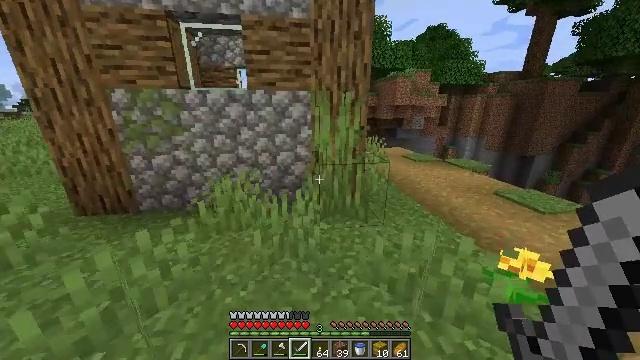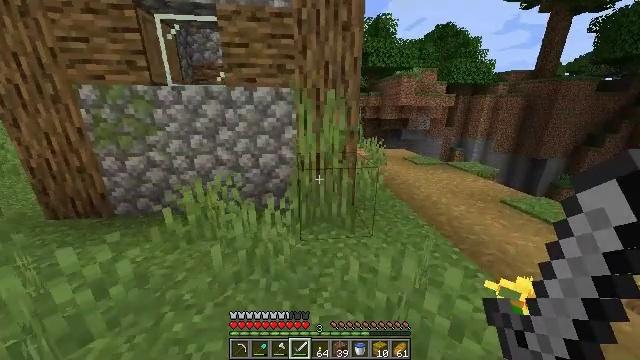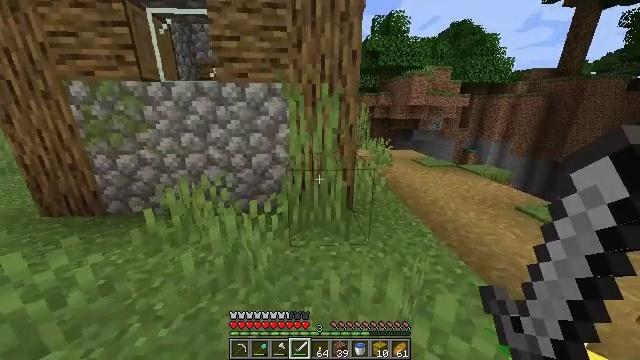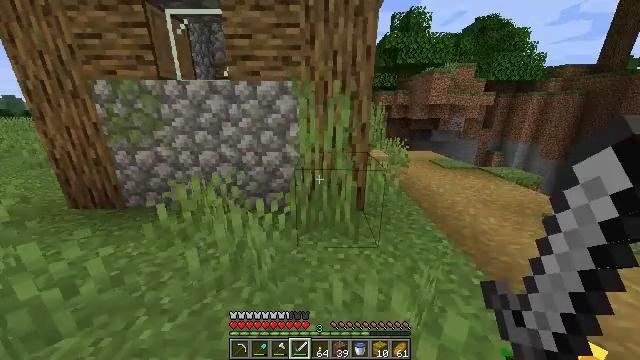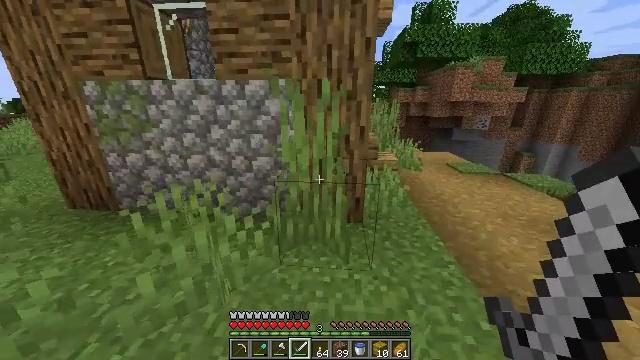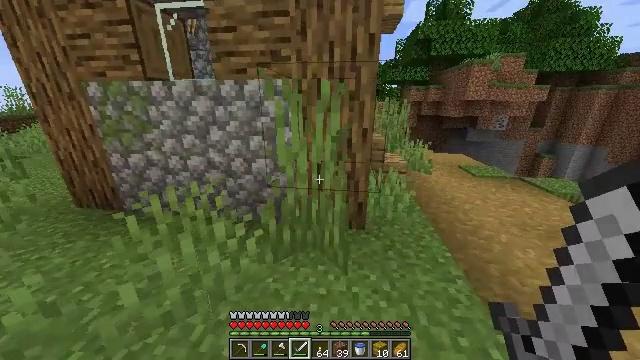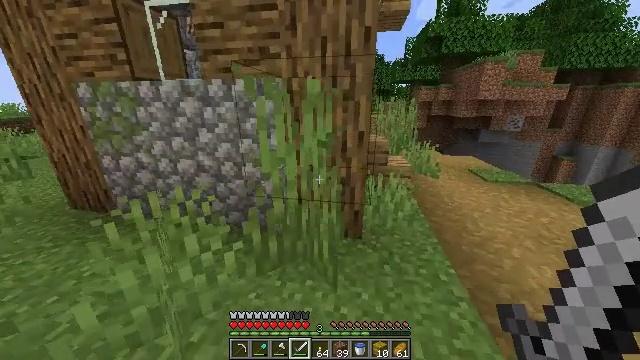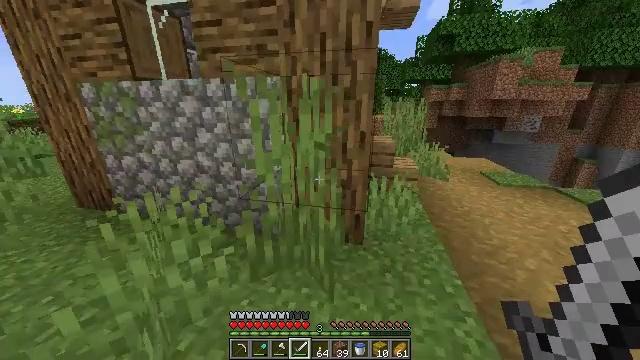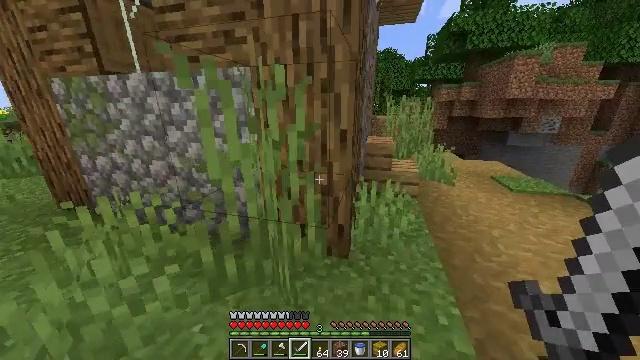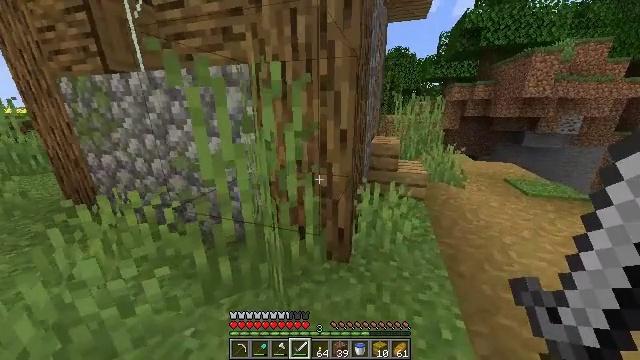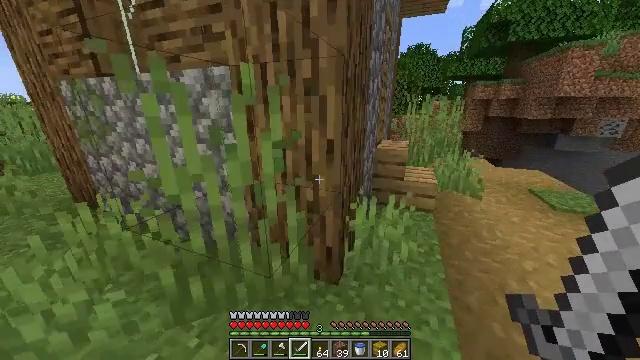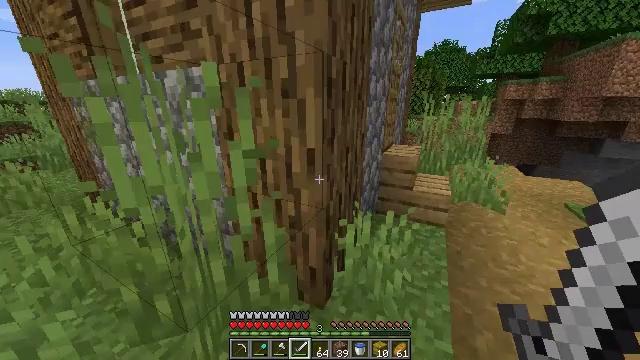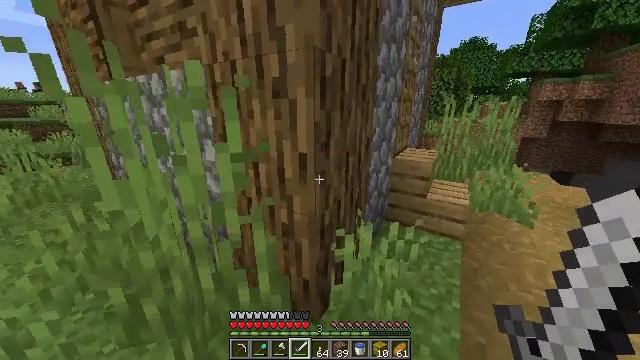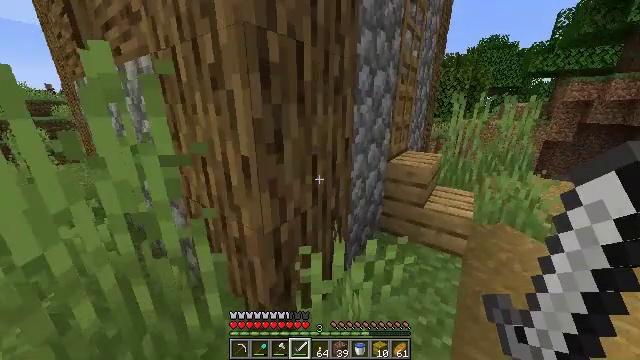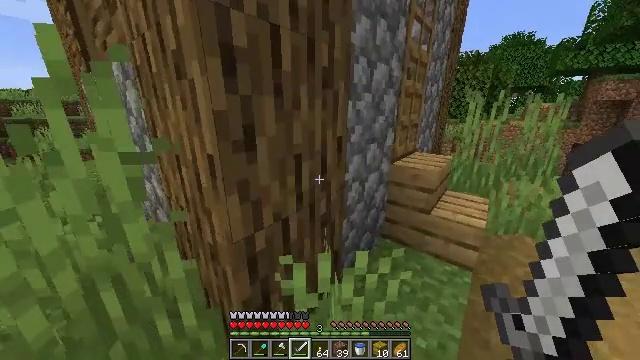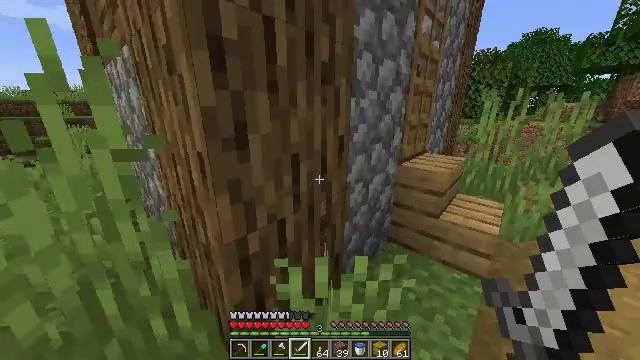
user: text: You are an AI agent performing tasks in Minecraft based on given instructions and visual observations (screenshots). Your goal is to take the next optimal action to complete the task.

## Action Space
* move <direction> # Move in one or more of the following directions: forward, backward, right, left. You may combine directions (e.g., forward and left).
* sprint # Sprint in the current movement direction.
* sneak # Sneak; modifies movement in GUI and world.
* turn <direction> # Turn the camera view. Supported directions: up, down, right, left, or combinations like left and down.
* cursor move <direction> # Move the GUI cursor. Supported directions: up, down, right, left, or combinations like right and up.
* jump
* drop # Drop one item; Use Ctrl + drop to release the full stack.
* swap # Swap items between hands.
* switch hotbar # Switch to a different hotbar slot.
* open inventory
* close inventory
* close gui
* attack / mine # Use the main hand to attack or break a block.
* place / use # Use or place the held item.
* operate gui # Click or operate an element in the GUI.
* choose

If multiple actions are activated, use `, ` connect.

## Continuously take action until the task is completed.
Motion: motion action
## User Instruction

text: Break the brewing stand to collect it.
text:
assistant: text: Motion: move forward and move right, turn left
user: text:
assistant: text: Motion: move forward and move right, turn left
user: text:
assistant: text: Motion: move forward and move right, turn left
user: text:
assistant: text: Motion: move forward and move right, turn left
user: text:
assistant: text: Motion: move forward and move right, turn left
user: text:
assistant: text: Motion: move forward and move right, turn left
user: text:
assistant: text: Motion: move forward and move right, turn left
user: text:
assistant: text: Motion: move forward and move right, turn left
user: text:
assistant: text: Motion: move forward and move right, turn left
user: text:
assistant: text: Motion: move forward and move right, turn left
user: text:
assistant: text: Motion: move forward and move right, turn left
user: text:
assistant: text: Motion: move forward and move right, turn left
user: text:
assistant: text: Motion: move forward and move right, turn left
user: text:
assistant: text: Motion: move forward and move right, turn left
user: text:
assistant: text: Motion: move forward and move right, turn left
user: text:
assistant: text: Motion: move forward and move right, turn left
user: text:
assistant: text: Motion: move forward and move right, turn left
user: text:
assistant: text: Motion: move forward and move right, turn left
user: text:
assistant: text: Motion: move forward and move right
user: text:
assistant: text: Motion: move forward and move right, turn left
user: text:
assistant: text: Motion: move right, turn left
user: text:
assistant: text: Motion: move right, turn left and up
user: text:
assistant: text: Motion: move right, turn left
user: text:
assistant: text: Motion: move right, turn left and up
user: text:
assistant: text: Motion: move right, turn left and up
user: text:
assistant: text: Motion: turn left and up
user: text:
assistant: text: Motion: turn left and up, use / place
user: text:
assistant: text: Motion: turn left, use / place
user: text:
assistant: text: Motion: use / place
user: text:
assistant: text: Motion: move forward